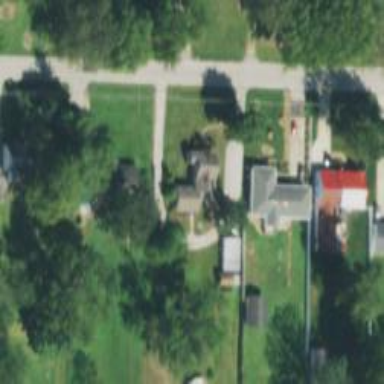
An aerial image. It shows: Driveway.